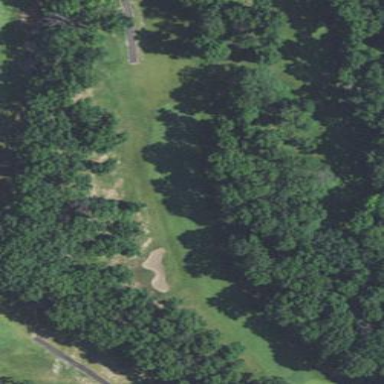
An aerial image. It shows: Rough grassy area used for golf.